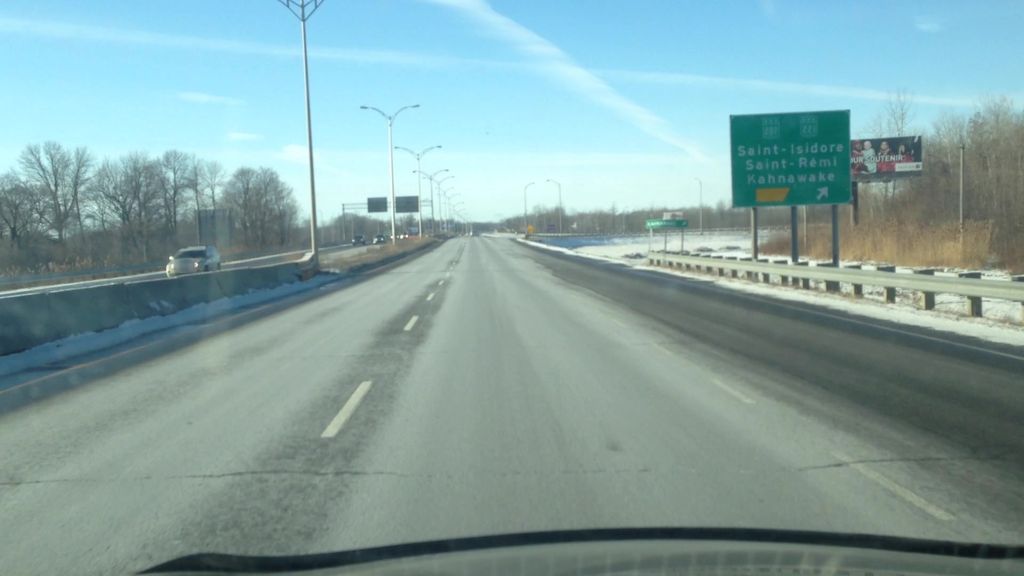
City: montreal